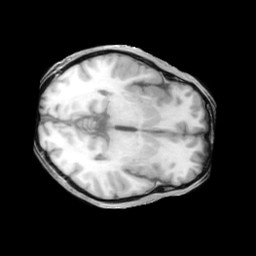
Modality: T1w
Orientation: axial
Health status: ill
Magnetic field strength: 3 T